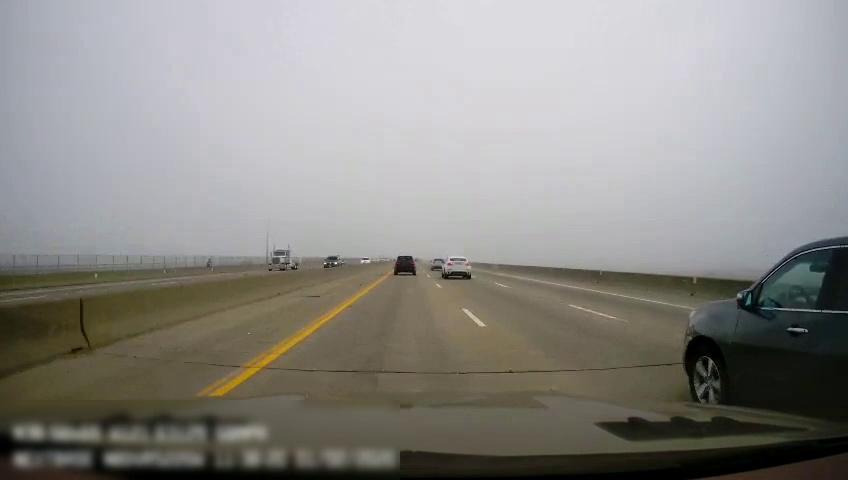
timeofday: Day
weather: Cloudy
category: Drivable Space
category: Drivable Space
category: Pedestrians
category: Vehicles | Truck
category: Vehicles | Car
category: Vehicles | SUV
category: Vehicles | SUV
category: Vehicles | SUV
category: Vehicles | SUV
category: Vehicles | SUV
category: Lanes | Current Lane
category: Lanes | Current Lane
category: Lanes | Alternate Lane
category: Lanes | Alternate Lane
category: Lanes | Alternate Lane
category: Lanes | Opposite Lane
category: Lanes | Opposite Lane